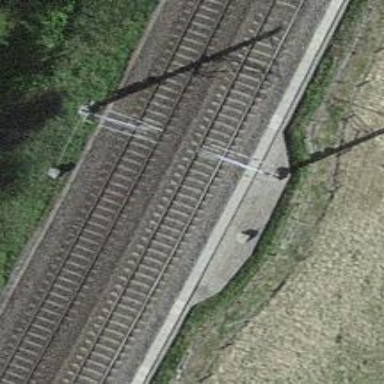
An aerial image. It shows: Railway signal.